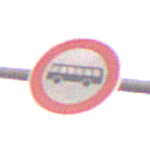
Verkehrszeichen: VerbotKraftomnibusse
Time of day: SunriseSunset
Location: Outdoor (Nature)
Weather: PartlyCloudy
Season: NotSpecified
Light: Natural